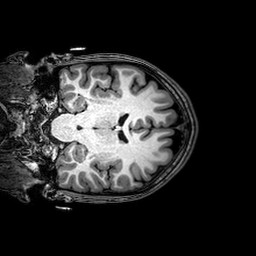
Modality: T1w
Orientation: coronal
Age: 22
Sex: female
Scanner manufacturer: philips
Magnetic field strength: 3 T
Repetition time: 0.0082 s
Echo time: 0.00375 s